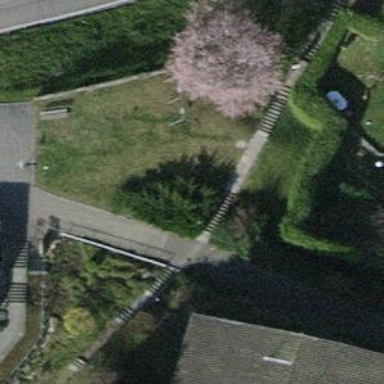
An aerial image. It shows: Concrete steps.